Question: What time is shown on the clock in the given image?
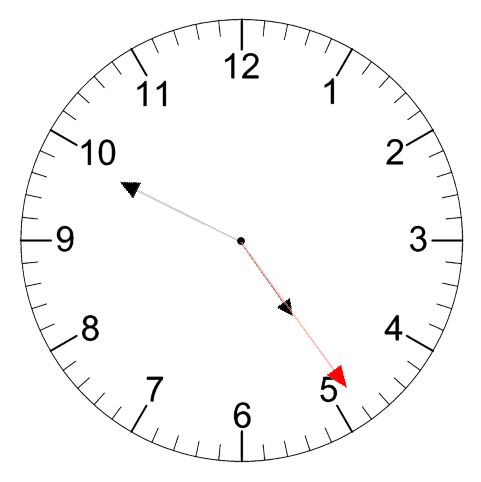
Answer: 04:49:24